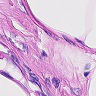
Metastatic tissue present: no